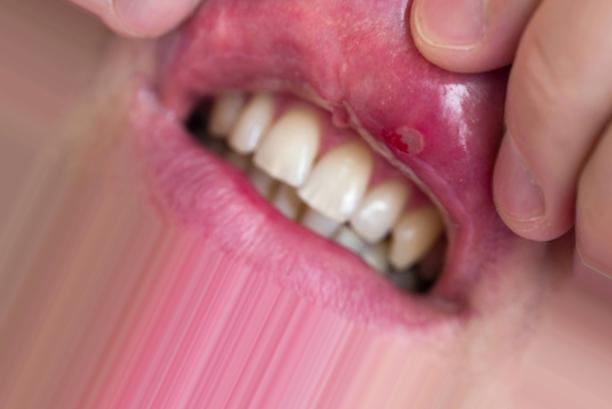
Condition: Mouth Ulcer